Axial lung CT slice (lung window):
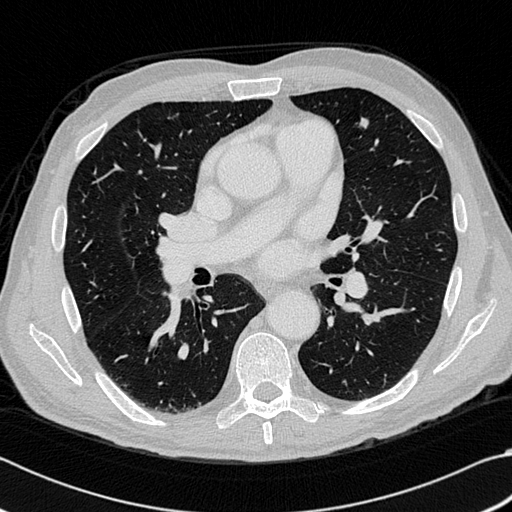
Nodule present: yes
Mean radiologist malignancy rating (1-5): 3